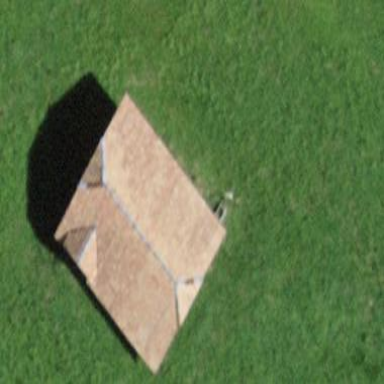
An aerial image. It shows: Rural barn.